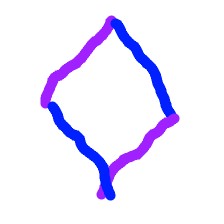
Shape: rhombus